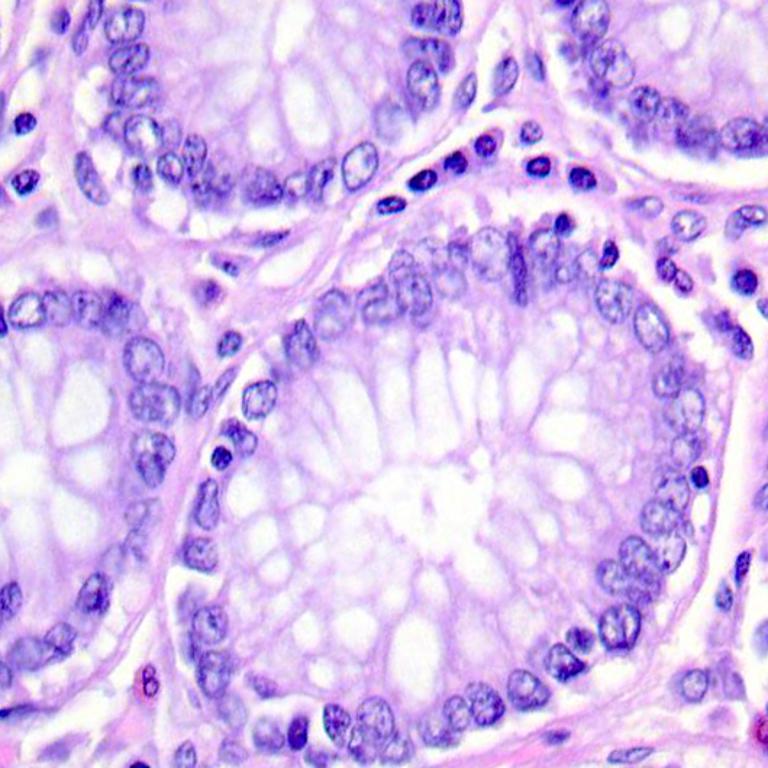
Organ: colon
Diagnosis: benign